Interaction volume radius: 5 \u00c5
Interaction volume height: 45 \u00c5
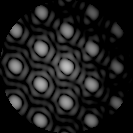
Disorder parameter: 0.013